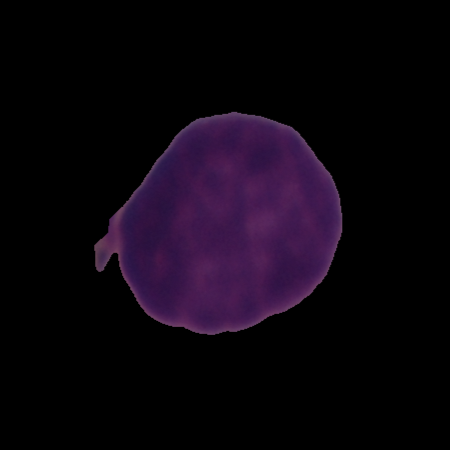
Label: healthy